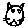
Label: cat